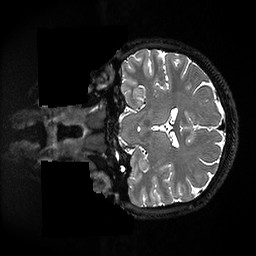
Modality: T2w
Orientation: coronal
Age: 30
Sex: female
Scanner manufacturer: ge
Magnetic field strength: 3 T
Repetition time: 3.202 s
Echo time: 0.06683 s